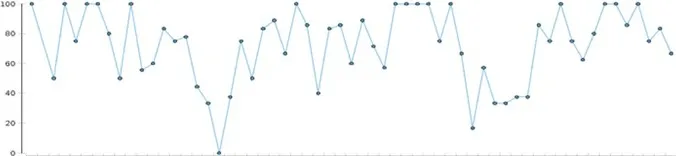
Documented smoking status.
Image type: pathology (immunostaining)